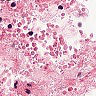
Metastatic tissue present: no